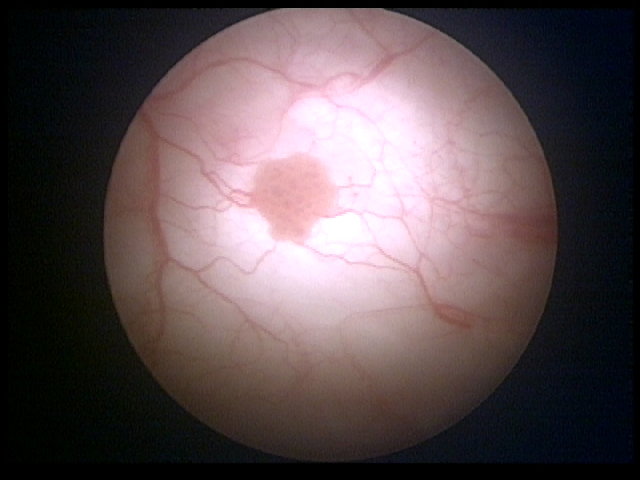
Modality: WLC
Class: Malignant
Subclass: LowGradePapillary
Lesion: L1
Stage: Ta
Morphology: Papillary
Bladder cancer association: Yes